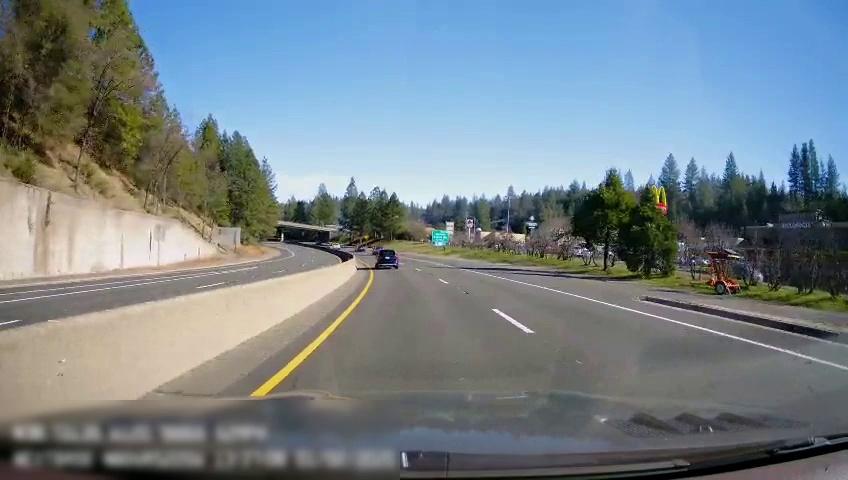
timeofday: Day
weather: Sunny
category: Drivable Space
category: Drivable Space
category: Vehicles | Truck
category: Vehicles | SUV
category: Lanes | Current Lane
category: Lanes | Current Lane
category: Lanes | Alternate Lane
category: Lanes | Opposite Lane
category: Lanes | Opposite Lane
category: Lanes | Opposite Lane
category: Lanes | Opposite Lane
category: Traffic | Signs